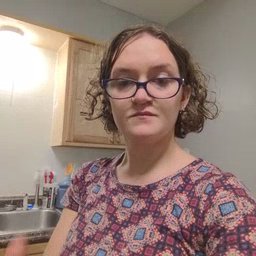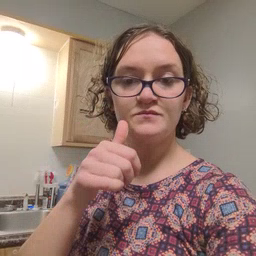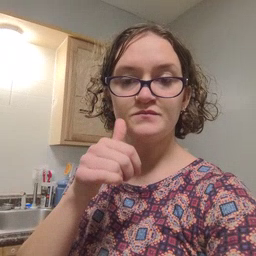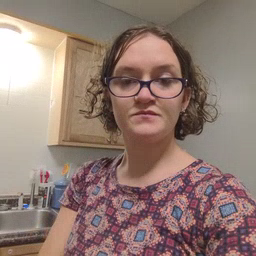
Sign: girl